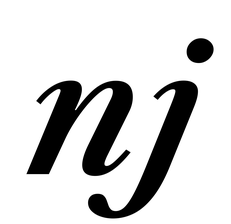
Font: LibreCaslonText-Italic_SemiBold_Italic